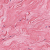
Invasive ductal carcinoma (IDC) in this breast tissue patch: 0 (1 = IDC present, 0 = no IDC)